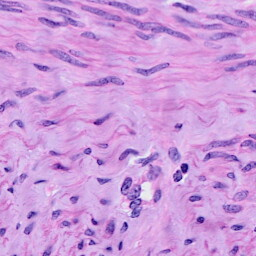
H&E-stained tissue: Cervix